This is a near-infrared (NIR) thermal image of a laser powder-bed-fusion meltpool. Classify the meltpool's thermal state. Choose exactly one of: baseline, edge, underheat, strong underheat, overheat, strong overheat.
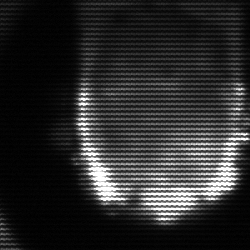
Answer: baseline